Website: walmart
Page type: billing-address
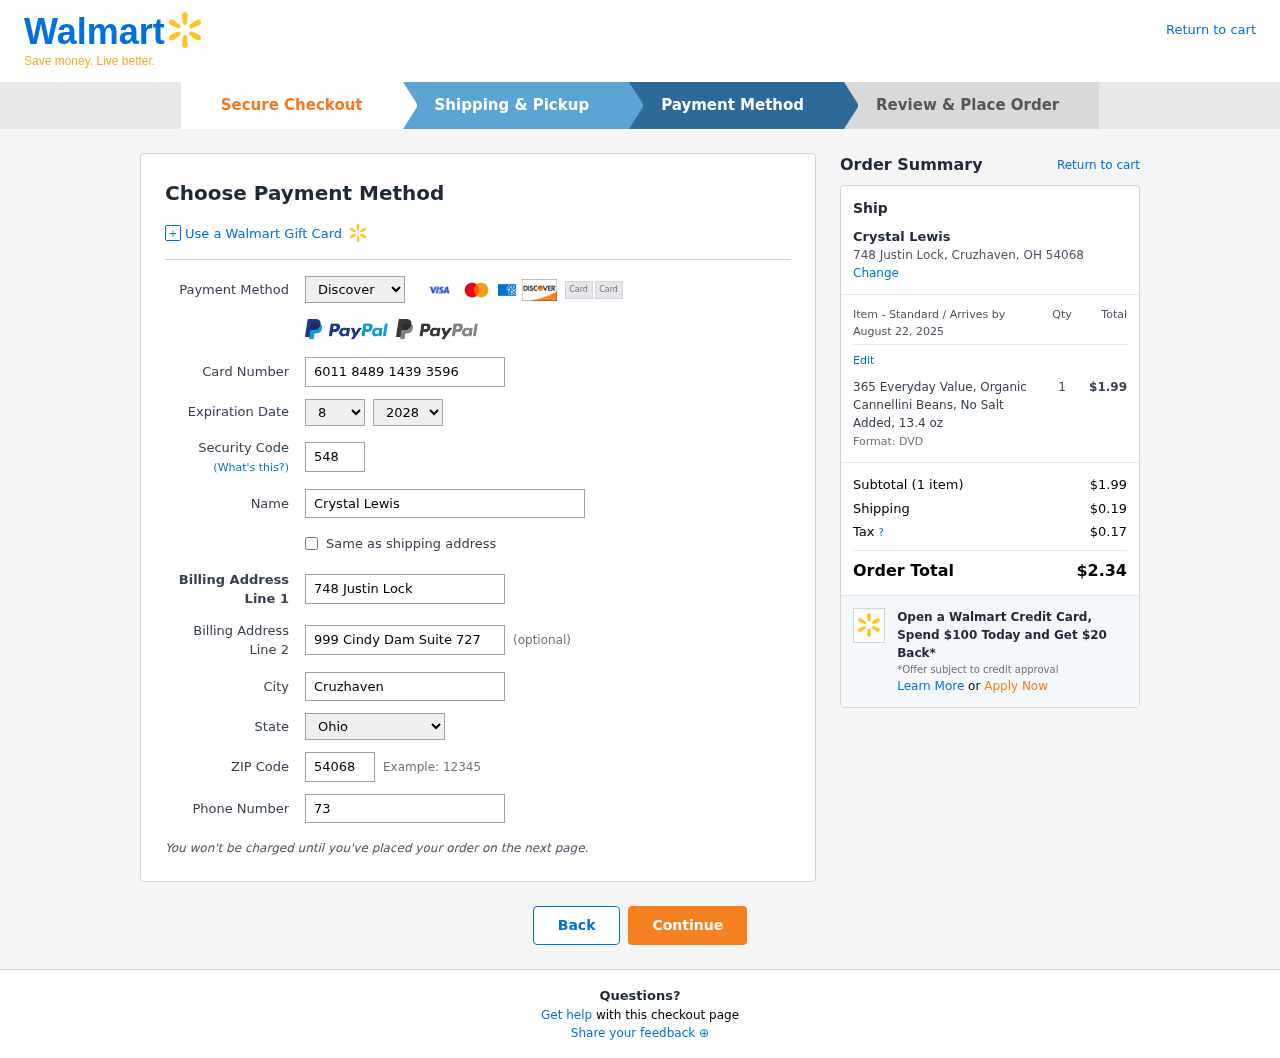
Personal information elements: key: PII_CARD_CVV
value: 548
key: PII_CARD_EXPIRY_MONTH
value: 08
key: PII_CARD_EXPIRY_YEAR
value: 28
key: PII_CARD_NUMBER
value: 6011 8489 1439 3596
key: PII_CARD_TYPE
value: Discover
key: PII_CITY
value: Cruzhaven
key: PII_CITY_STATE_ZIP
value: Cruzhaven, OH 54068
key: PII_FULLNAME
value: Crystal Lewis
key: PII_PHONE
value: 7334713135
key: PII_POSTCODE
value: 54068
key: PII_STATE
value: Ohio
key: PII_STREET
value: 748 Justin Lock
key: PII_STREET2
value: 999 Cindy Dam Suite 727
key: PII_FULLNAME2
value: Crystal Lewis
Product elements: key: PRODUCT1_NAME
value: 365 Everyday Value, Organic Cannellini Beans, No Salt Added, 13.4 oz
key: PRODUCT1_PRICE
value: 1.99
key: PRODUCT1_QUANTITY
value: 1
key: PRODUCT1_DESC
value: Format: DVD
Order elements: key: ORDER_DELIVERY_DATE
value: August 22, 2025
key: ORDER_NUM_ITEMS
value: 1
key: ORDER_SUBTOTAL
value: $1.99
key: ORDER_SHIPPING_COST
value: $0.19
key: ORDER_TAX
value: $0.17
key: ORDER_TOTAL
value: $2.34